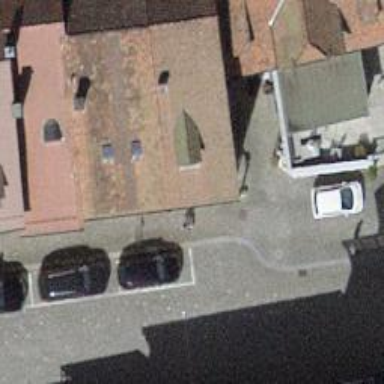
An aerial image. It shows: Cafe.